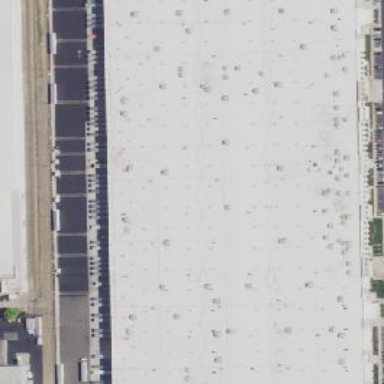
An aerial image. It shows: Warehouse that serves as post depot.